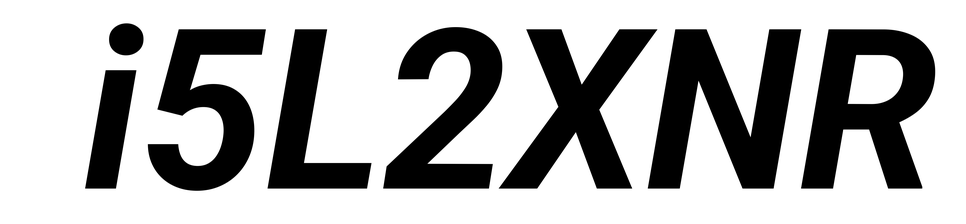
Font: Roboto-Italic_Bold_Italic